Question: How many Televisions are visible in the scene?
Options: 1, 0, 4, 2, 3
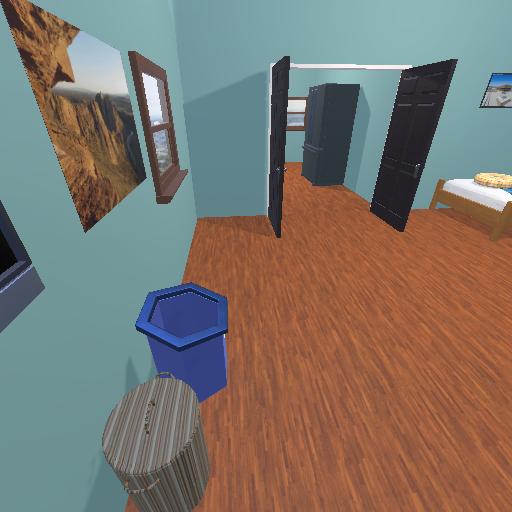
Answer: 1